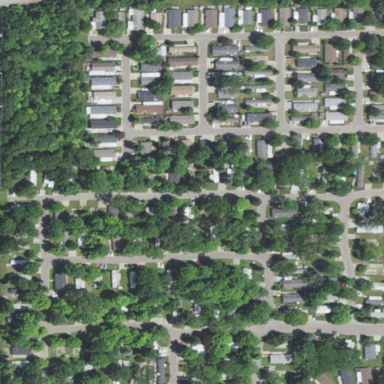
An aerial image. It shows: Residential area designated as trailer park.